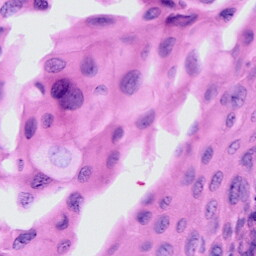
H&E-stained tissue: Cervix